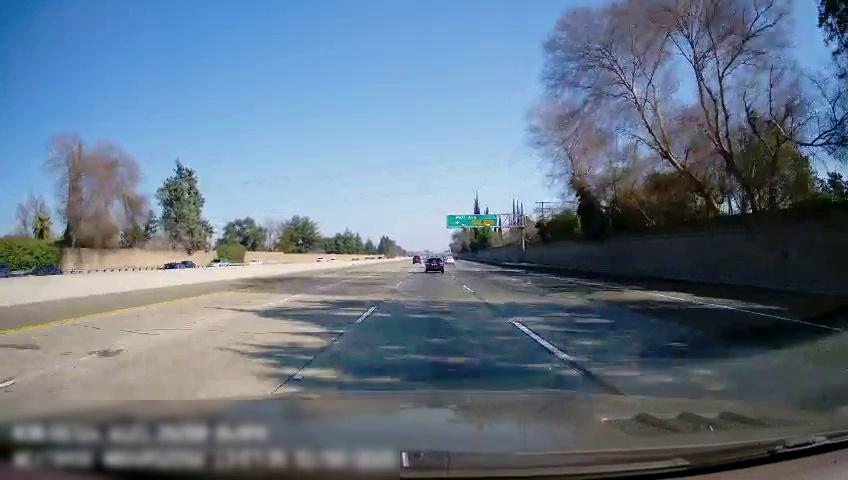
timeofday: Day
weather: Sunny
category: Drivable Space
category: Vehicles | SUV
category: Vehicles | Car
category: Vehicles | Car
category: Vehicles | Car
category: Vehicles | Car
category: Vehicles | Car
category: Lanes | Current Lane
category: Lanes | Alternate Lane
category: Lanes | Alternate Lane
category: Lanes | Alternate Lane
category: Lanes | Alternate Lane
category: Lanes | Alternate Lane
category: Traffic | Signs